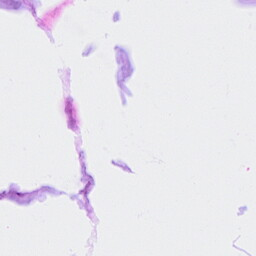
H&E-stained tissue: Ovarian